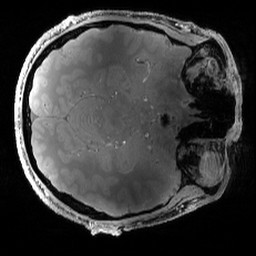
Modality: PDw
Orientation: axial
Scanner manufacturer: siemens
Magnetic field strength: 6.98 T
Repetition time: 1.78 s
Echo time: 0.0028 s